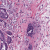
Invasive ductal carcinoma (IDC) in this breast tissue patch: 1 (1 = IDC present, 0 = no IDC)